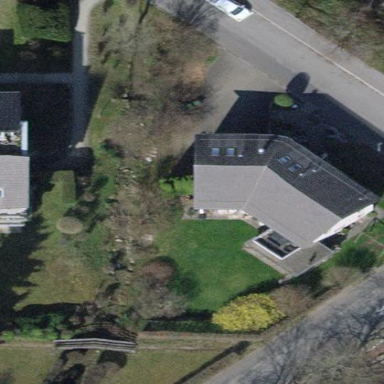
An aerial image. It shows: Detached building.